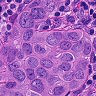
Metastatic tissue present: yes